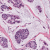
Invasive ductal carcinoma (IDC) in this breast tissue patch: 1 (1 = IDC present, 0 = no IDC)